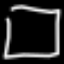
Label: square